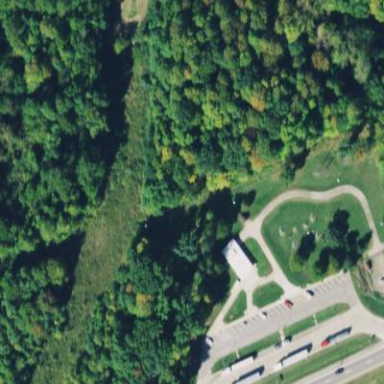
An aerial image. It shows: Rest area along the road.